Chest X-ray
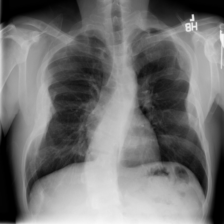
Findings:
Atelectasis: negative
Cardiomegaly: negative
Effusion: negative
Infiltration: negative
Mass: negative
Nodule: negative
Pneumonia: negative
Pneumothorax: negative
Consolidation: negative
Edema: negative
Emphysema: negative
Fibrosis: negative
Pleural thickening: negative
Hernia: negative